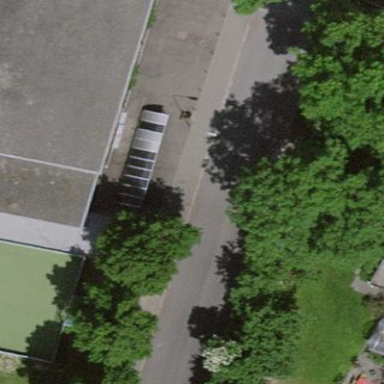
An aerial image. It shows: Bicycle parking area with stands available.